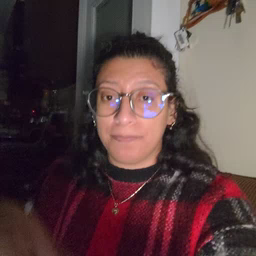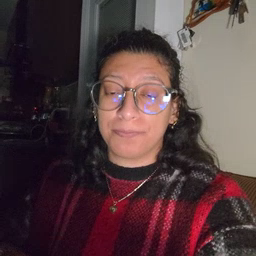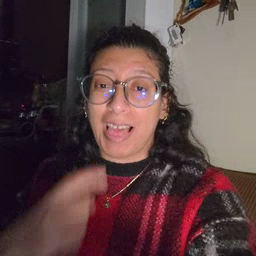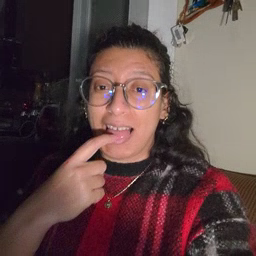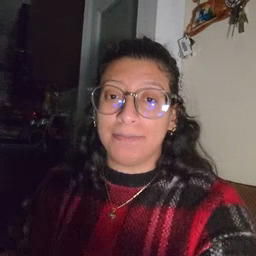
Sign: tongue